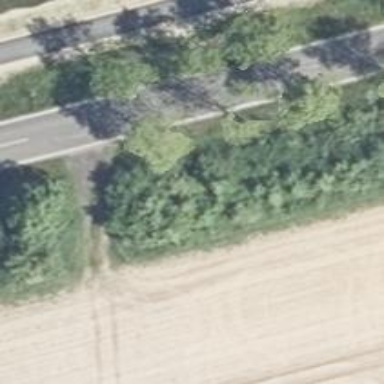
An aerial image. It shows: Row of broadleaved trees.